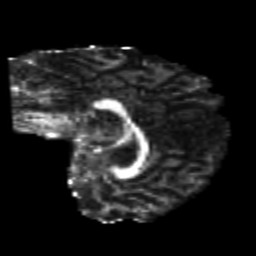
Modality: FA
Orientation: sagittal
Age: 24
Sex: female
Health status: healthy
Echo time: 0.074 s